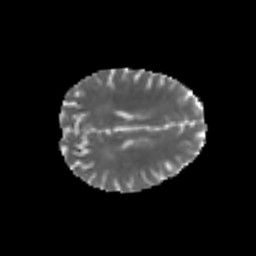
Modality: MD
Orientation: axial
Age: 25
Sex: male
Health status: healthy